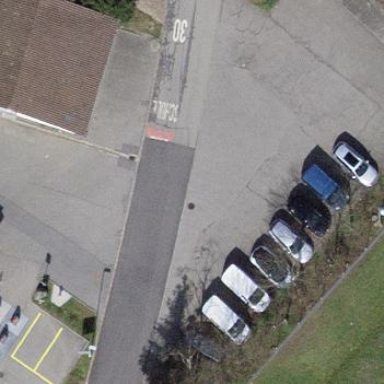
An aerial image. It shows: Parking area with surface.